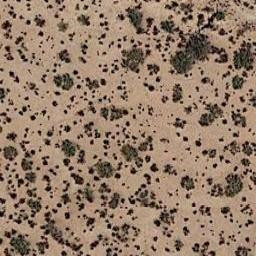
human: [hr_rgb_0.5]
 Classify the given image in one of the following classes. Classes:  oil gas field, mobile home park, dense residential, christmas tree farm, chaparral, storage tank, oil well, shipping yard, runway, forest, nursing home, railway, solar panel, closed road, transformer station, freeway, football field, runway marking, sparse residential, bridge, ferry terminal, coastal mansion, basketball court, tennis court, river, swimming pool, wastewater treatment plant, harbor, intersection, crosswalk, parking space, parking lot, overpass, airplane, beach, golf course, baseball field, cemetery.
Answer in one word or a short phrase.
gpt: chaparral